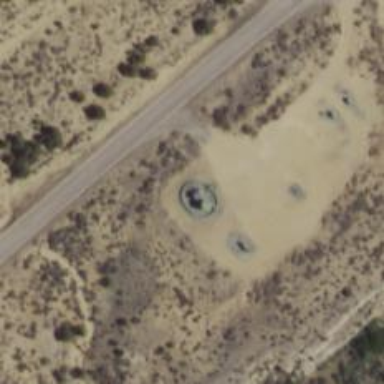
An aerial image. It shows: Storage tank that is man-made.